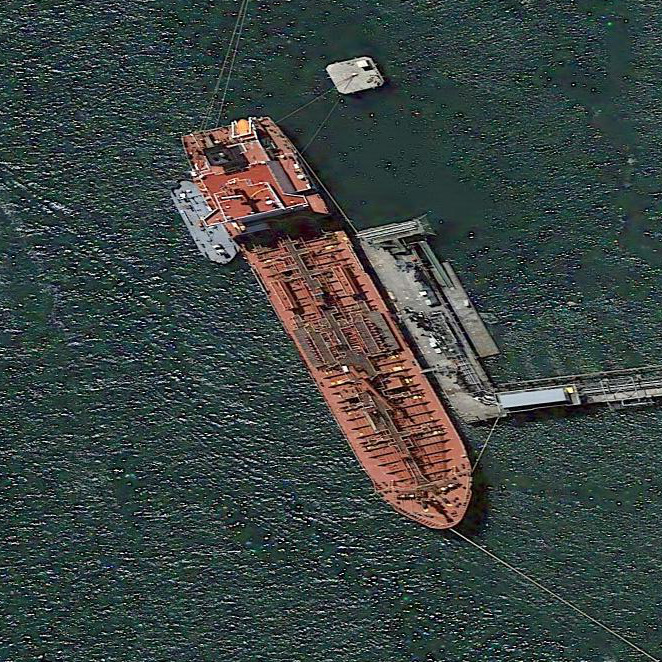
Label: Tank_ship